Question: I have completed my first iOS app. Its parsing and an rss feed and showing titles, date, creator name and images in a tableview. Now i am trying to check its performance before submitting it for the approval. I am using Xcode instruments for the very first time. I have first checked and removed all the leaks and now there are no memory leaks in the app. Now i am using Allocations. Here is how it looks like:

Since i am using it for the very first time i am not sure about many things. Overall Bytes looks too large to me and i need to ask whether is there any limit or not which i can use? and should i look for overall bytes or live bytes or anything else?
Thanks
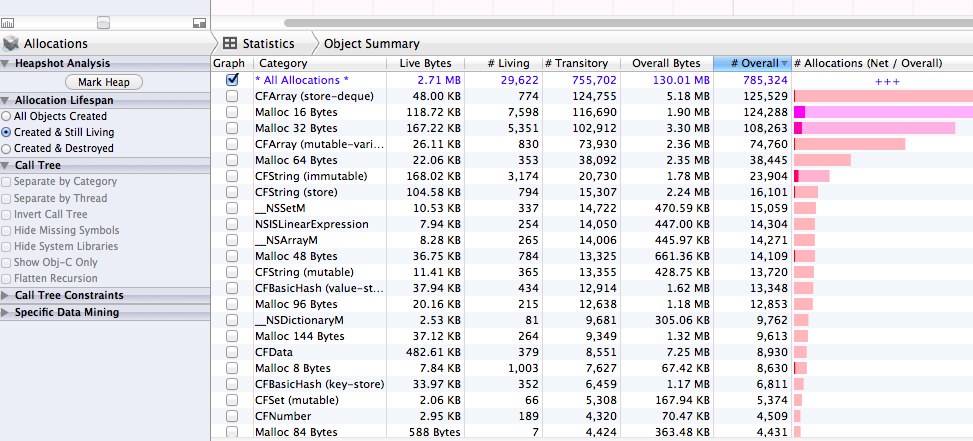
Answer: Overall bytes includes those that have been released and is a running total of what has been allocated to your app during the lifetime of the app. The Live Bytes is the one to really worry about as that is the one that shows bytes that are currently allocated.
Overall bytes could keep going on forever as long as you release stuff and the Live Bytes doesn't go too high then you will have no problems.
From that screenshot live bytes looks ok.
There are more details here <URL>